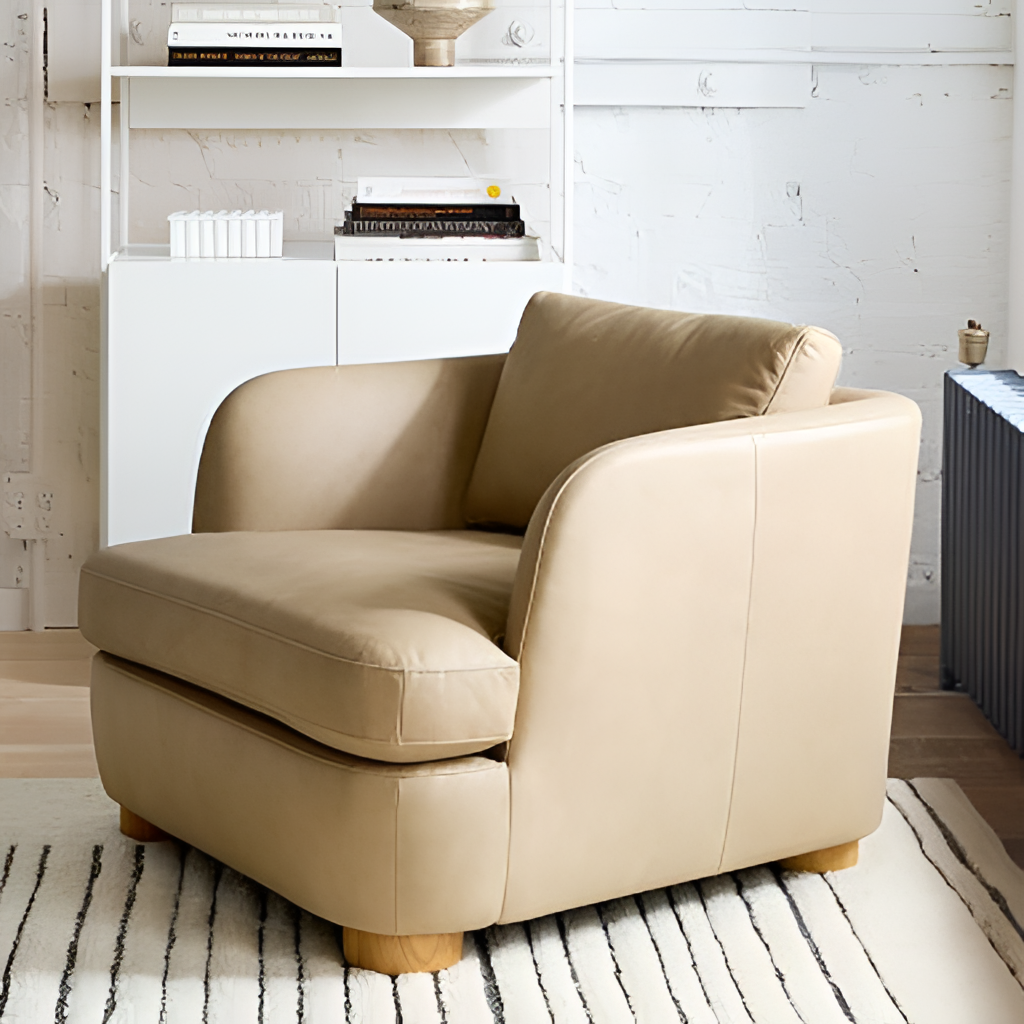
living room, leather armchair, tan wood flooring, with plank pattern, contemporary, paint wallpaper, with solid pattern